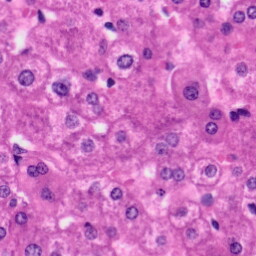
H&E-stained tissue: Liver